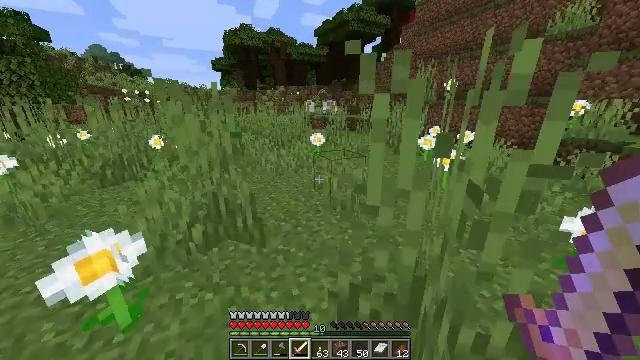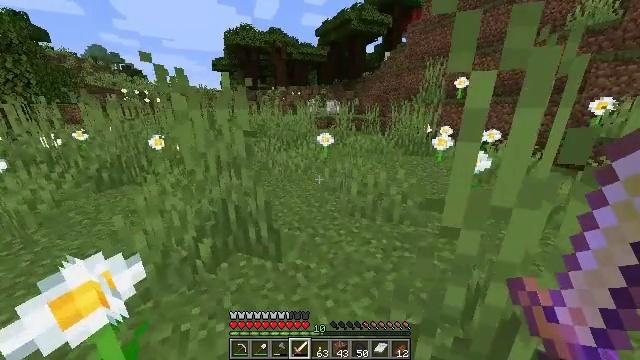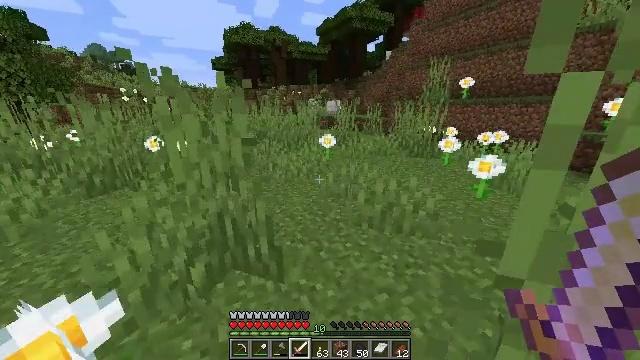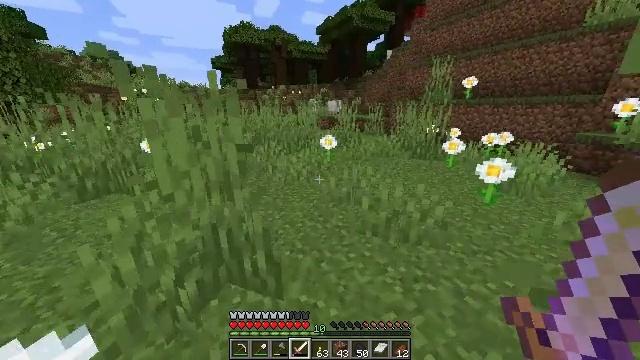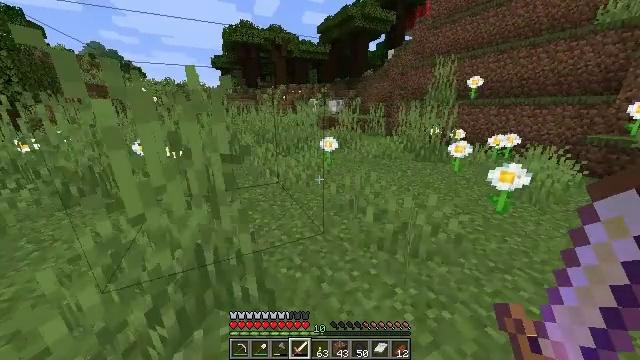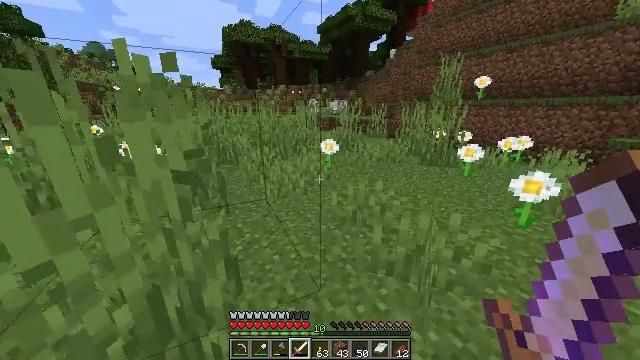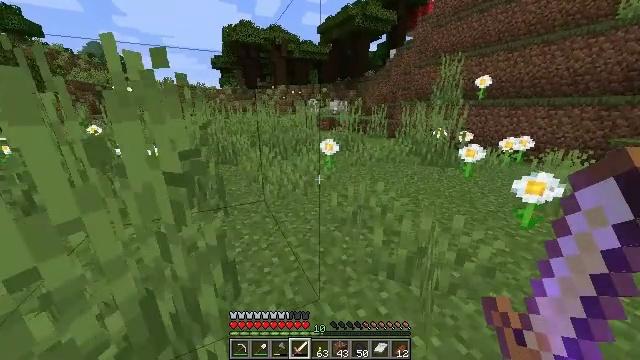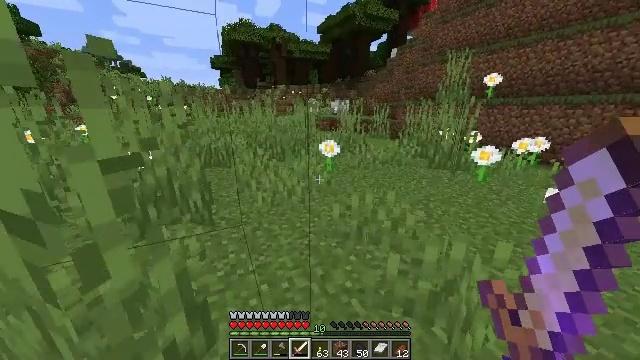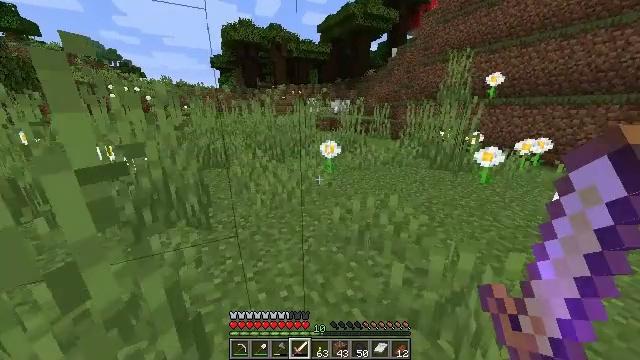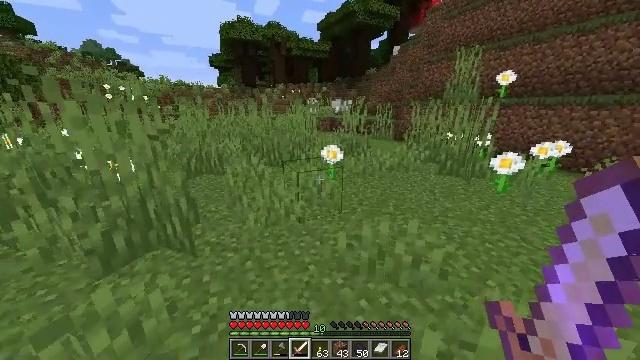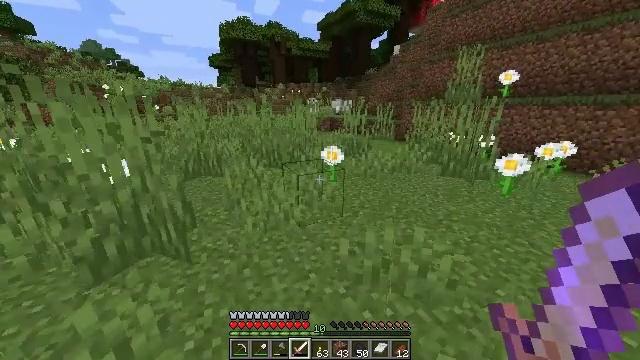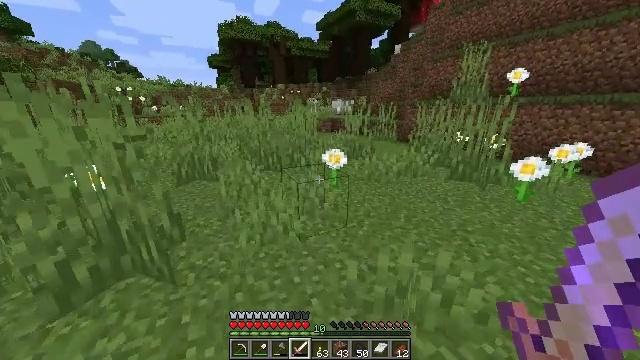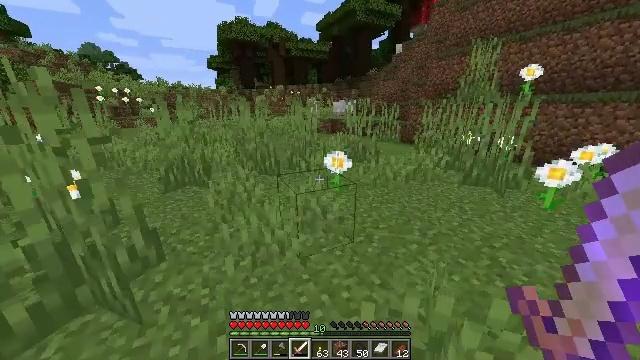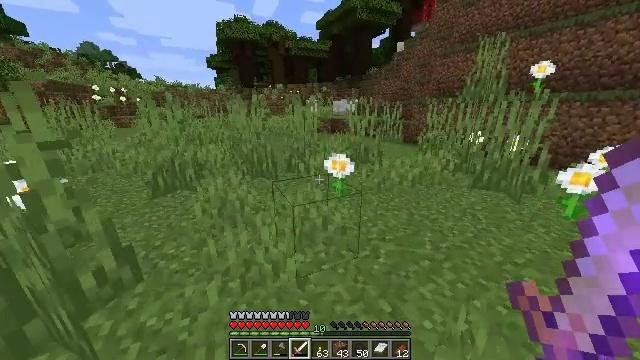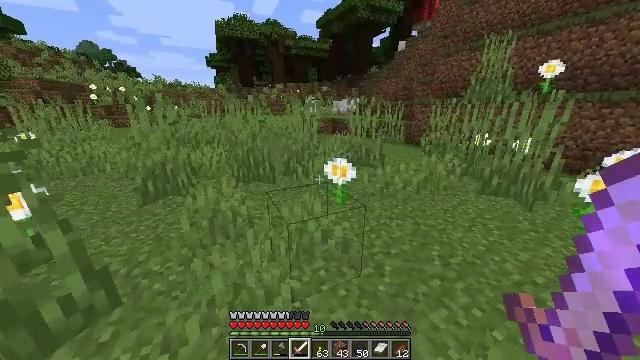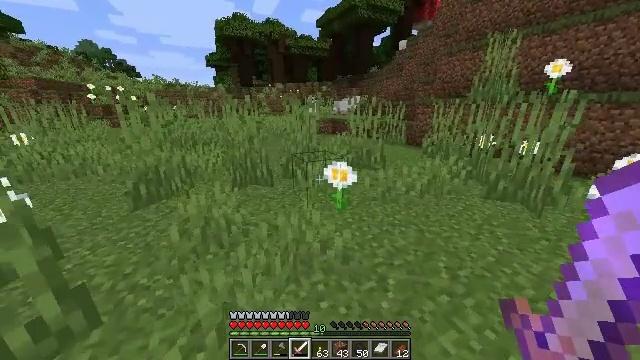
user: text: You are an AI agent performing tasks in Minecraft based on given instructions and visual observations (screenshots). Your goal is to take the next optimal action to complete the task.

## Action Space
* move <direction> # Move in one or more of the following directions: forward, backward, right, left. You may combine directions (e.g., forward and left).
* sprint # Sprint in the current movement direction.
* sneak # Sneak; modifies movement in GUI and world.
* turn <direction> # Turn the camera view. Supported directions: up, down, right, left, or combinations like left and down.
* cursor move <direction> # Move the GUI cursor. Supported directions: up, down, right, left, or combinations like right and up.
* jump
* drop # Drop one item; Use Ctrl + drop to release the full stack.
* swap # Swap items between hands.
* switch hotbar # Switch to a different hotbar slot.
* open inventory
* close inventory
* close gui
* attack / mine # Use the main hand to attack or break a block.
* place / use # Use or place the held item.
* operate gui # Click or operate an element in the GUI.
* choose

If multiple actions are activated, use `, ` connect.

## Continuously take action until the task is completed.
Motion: motion action
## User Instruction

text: Clear the ground by mining grass.
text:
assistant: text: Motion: move forward, sprint
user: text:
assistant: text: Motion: move forward, sprint
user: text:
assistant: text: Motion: move forward, sprint
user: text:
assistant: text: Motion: move forward, sprint
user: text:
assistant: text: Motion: move forward, sprint
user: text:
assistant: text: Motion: move forward, sprint
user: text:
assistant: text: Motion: move forward, sprint
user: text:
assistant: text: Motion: move forward, sprint
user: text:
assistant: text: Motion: move forward, sprint
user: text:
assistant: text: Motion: move forward, sprint
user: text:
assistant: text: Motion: move forward, sprint
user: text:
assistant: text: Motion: move forward, sprint
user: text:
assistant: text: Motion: move forward, sprint
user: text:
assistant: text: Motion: move forward, sprint
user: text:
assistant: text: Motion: move forward, sprint
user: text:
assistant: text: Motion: move forward, sprint
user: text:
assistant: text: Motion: move forward, sprint
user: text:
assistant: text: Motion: move forward, sprint
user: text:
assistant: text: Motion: move forward, sprint
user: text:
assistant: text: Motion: move forward, sprint
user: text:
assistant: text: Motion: move forward, sprint
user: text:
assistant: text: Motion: move forward, sprint
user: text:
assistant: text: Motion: move forward, sprint
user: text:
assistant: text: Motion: move forward, sprint
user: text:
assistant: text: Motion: move forward, sprint
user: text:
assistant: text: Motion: move forward, sprint
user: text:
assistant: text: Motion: move forward, sprint
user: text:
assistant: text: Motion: move forward, sprint
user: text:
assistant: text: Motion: move forward, sprint
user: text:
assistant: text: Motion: move forward, sprint